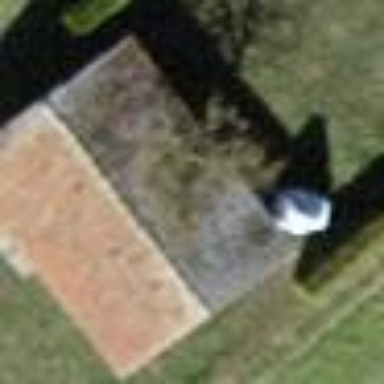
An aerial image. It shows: Hut.